Question: I am using CakePHP 2.4 and Facebook PHP SDK 3.2.3 to create login form, which has two options: local login and login with facebook. I have been referring to <URL> on how to create login actions and view for Facebook login.
Now I have working local login, and when I press to facebook login, I am redirected to Facebook and back again to my login action of plugin Users. However I get no response in '$_GET['code']' or '$this->request->query['code']'.
This is my login action:
'''
public function login() {
if ($this->Auth->user()) {
$this->Session->setFlash(__('You are already registered and logged in!'), 'flash_info');
$this->redirect('/');
}
if ($this->request->is('post')) {
if ($_SERVER['HTTP_HOST'] == Configure::read('webakis.touchscreen_host')) {
$this->request->data['User']['username'] = $this->request->data['User']['name'] . ' ' . $this->request->data['User']['surname'];
}
if ($this->Auth->login()) {
$this->User->id = $this->Auth->user('id');
$this->User->saveField('last_login', date('Y-m-d H:i:s'));
if ($this->here == $this->Auth->loginRedirect) {
$this->Auth->loginRedirect = '/';
}
$this->Session->setFlash(sprintf(__('%s you have successfully logged in'), $this->Auth->user('name')), 'flash_success');
if (!empty($this->request->data)) {
$data = $this->request->data[$this->modelClass];
$this->_setCookie(array('name' => 'AKIS'), 'User');
}
if (empty($data['return_to'])) {
$data['return_to'] = null;
}
$this->redirect($this->Auth->redirect($data['return_to']));
} else {
$this->Session->setFlash(__('Invalid e-mail / password combination. Please try again'), 'flash_error');
}
}
// When facebook login is used, facebook always returns $_GET['code'].
if($this->request->query('code')){ //Execution doesn't get in here
Debugger::log($this->request->query);
// User login successful
$fb_user = $this->Facebook->getUser(); # Returns facebook user_id
if ($fb_user){
Debugger::log($fb_user);
$fb_user = $this->Facebook->api('/me'); # Returns user information
// We will varify if a local user exists first
$local_user = $this->User->find('first', array(
'conditions' => array('email' => $fb_user['email'])
));
// If exists, we will log them in
if ($local_user){
$this->Auth->login($local_user['User']); # Manual Login
$this->redirect($this->Auth->redirectUrl());
}
// Otherwise we ll add a new user (Registration)
else {
$data['User'] = array(
'username' => $fb_user['email'], # Normally Unique
'password' => AuthComponent::password(uniqid(md5(mt_rand()))), # Set random password
'role' => 'registered'
);
// You should change this part to include data validation
$this->User->save($data, array('validate' => false));
$this->redirect('/');
// After registration we will redirect them back here so they will be logged in
//$this->redirect(Router::url('/users/login?code=true', true));
}
}
}
if (isset($this->request->params['named']['return_to'])) {
$this->set('return_to', urldecode($this->request->params['named']['return_to']));
} else {
$this->set('return_to', false);
}
$allowRegistration = Configure::read('Users.allowRegistration');
$this->set('allowRegistration', (is_null($allowRegistration) ? true : $allowRegistration));
Configure::write('keyboard', 1);
}
'''
Without getting response here, I can't handle my facebook login logic.
These are responses I get then facebook redirects me back to login page:

Two interesting requests (with Url params and location shown):
'''
GET oauth?....
client_id=671394586273323
ext=<PHONE>
hash=AeYXzQgAjCbRdY4g
redirect_uri=http://127.0.0.1.xip.io/users/users/login
ret=login
sdk=php-sdk-3.2.3
state=9d030270aa50f2e52ac4aa66a37cd0fd
Location: http://127.0.0.1.xip.io/users/users/login?code=AQC_UtjKJU8a2leJMFAB4_1qx1mh1ww0-sRWdAD5vCocfKuZPTF4iSdKYwqxQUsm9N-_1tSPGfh3LYQXbXjYeY2onVBD6gTvJ5amvRZm5ZjI1OSYoLkqgjBsdfjWSdXTigCIQLf5d180keXTCf5jRiOXi8pWi0V2UxXqVl4K9QWWq2qGfSGuXlJMr32NZqKYR0Z93LyR1EiRFJPohfo6-j0kZJrNTkljCbY16Nrq1InqQLdYwGCOSg4IrbR0auaMIWTlnUCKFCr4DT3If_5HPFEDM6ZigeUvURM-q8y-CxDrRIctSmT4Bz1UevPqR-hOMbgKGzYUplatRywzjq_-R7bt&state=9d030270aa50f2e52ac4aa66a37cd0fd#_=_
'''
GET login?code....
'''
code=AQC_UtjKJU8a2leJMFAB4_1qx1mh1ww0-sRWdAD5vCocfKuZPTF4iSdKYwqxQUsm9N-_1tSPGfh3LYQXbXjYeY2onVBD6gTvJ5amvRZm5ZjI1OSYoLkqgjBsdfjWSdXTigCIQLf5d180keXTCf5jRiOXi8pWi0V2UxXqVl4K9QWWq2qGfSGuXlJMr32NZqKYR0Z93LyR1EiRFJPohfo6-j0kZJrNTkljCbY16Nrq1InqQLdYwGCOSg4IrbR0auaMIWTlnUCKFCr4DT3If_5HPFEDM6ZigeUvURM-q8y-CxDrRIctSmT4Bz1UevPqR-hOMbgKGzYUplatRywzjq_-R7bt
state=9d030270aa50f2e52ac4aa66a37cd0fd
Location: http://127.0.0.1.xip.io/eng/login
'''
I find it strange with code is not URL parameter in first request, but it is in URL, second response shows inverse situation.
OK, so this might be routing issue.
'''
$this->set('fb_login_url', $this->Facebook->getLoginUrl(array('redirect_uri' => Router::url(array('plugin'=> 'users', 'controller' => 'users', 'action' => 'login'), true))));
'''
Router::url() returns: 'http://127.0.0.1.xip.io/users/users/login'
My Router connects:
'''
Router::connect('/:language/login', array('plugin' => 'users', 'controller' => 'users', 'action' => 'login'), array('language' => '[a-z]{3}'));
Router::connect('/:language/logout', array('plugin' => 'users', 'controller' => 'users', 'action' => 'logout'), array('language' => '[a-z]{3}'));
Router::connect('/:language/register', array('plugin' => 'users', 'controller' => 'users', 'action' => 'add'), array('language' => '[a-z]{3}'));
Router::connect('/:language/users', array('plugin' => 'users', 'controller' => 'users'), array('language' => '[a-z]{3}'));
Router::connect('/:language/users/index/*', array('plugin' => 'users', 'controller' => 'users'), array('language' => '[a-z]{3}'));
Router::connect('/:language/users/:action/*', array('plugin' => 'users', 'controller' => 'users'), array('language' => '[a-z]{3}'));
Router::connect('/:language/users/users/:action/*', array('plugin' => 'users', 'controller' => 'users'), array('language' => '[a-z]{3}'));
'''
Al these urls redirects to: 'http://127.0.0.1.xip.io/eng/login' . This might be problem, as Facebook SDK have different redirect URL, so then it redirects to 'http://127.0.0.1.xip.io/users/users/login' , there is also request to redirect to 'http://127.0.0.1.xip.io/eng/login'. The query parameter 'code' may get lost after this redirection.
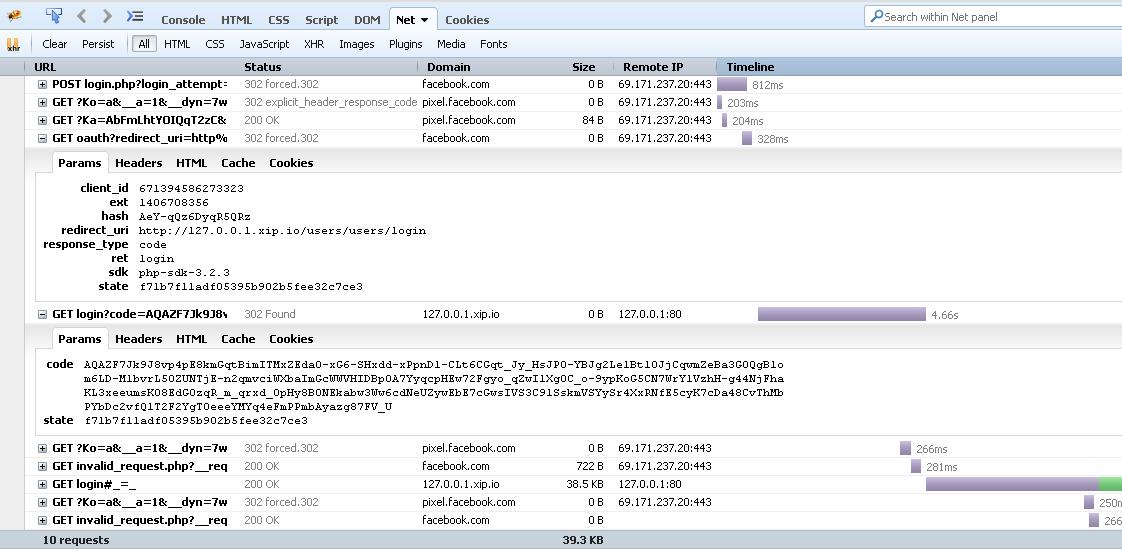
Answer: As can be seen in the network console and the from the headers that you've posted, your server is doing an additional redirect, and as already mentioned in my comment this is where the query parameters are being lost.
It looks like the redirect URL that you are passing to Facebook is wrong, it is
'http://127.0.0.1.xip.io/users/users/login'
which contains most likely at least a surplus 'users' (not sure where this stems from, you'll have to figure that on your own) unless you are using a plugin called 'Users' which contains a controller named 'UsersController', so maybe it should be more like
'http://127.0.0.1.xip.io/users/login'
However, considering that your server redirects to '/eng/login' when accessing '/users/users/login', it may be that the redirect URL passed to Facebook is wrong altogether.
So first you'll have to figure out the actual proper URL of your login, and then make sure that 'Router::url()' (assuming you are using the code from the linked question) actually generates that exact URL.
From looking at your updated question, I don't see why any of these routes should cause a redirect, they aren't redirect routes, but just routes. The actual redirect will stem from somewhere else.
In case the redirect to '/eng/login' is acutally indended, then you'll have to make sure that you pass that URL as the redirect URL to Facebook, that is properly invoke 'Router::url()' with the 'language' key set so that it will match your first route
'''
Router::url(
array(
'plugin' => 'users',
'controller' => 'users',
'action' => 'login',
'language' => 'eng'
),
true
);
'''
or use the 'persist' option in your routes so that a call to 'Router::url()' without the language key will match your route in case the current URL contains the language element, something along the lines of
'''
Router::connect(
'/:language/login',
array('plugin' => 'users', 'controller' => 'users', 'action' => 'login'),
array('language' => '[a-z]{3}', 'persist' => array('language'))
);
// ...
// connect all default routes with a persistent language prefix
Router::connect(
'/:language/:controller/',
array('action' => 'index'),
array('language' => '[a-z]{3}', 'persist' => array('language'))
);
Router::connect(
'/:language/:controller/:action/*',
array(),
array('language' => '[a-z]{3}', 'persist' => array('language'))
);
'''
or, as a last option, include the query string in the redirect to '/eng/login'
'''
array(/* other route params */, '?' => $this->request->query)
'''